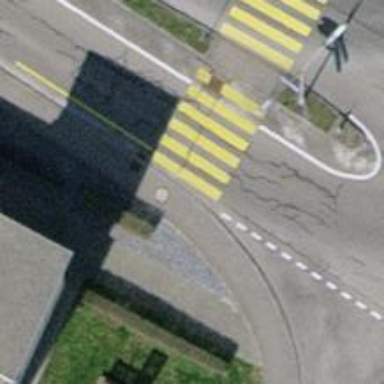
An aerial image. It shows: Uncontrolled crossing with island and markings.